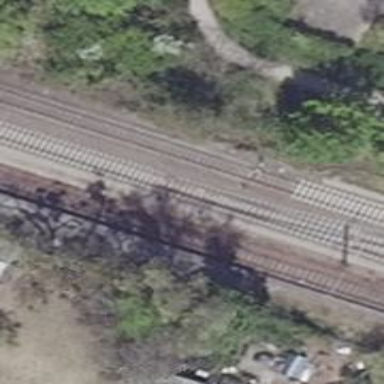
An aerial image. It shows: Railway switch with the turnout on the left side.